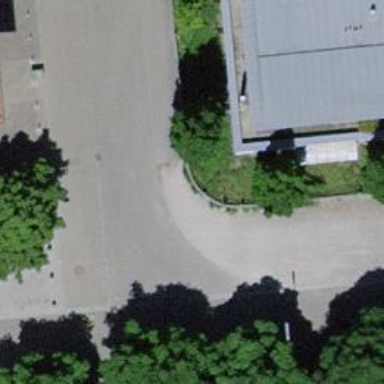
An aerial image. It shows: Sidewalk with fine gravel surface.